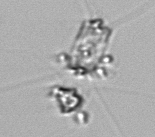
Label: Chaetoceros_didymus_TAG_external_flagellate